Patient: sex M, age 49
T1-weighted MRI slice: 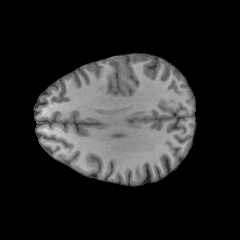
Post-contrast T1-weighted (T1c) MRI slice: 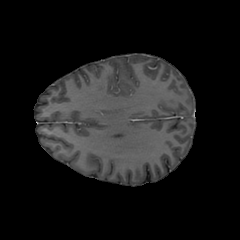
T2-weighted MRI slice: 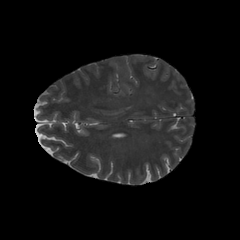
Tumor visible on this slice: no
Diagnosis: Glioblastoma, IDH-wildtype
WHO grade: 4